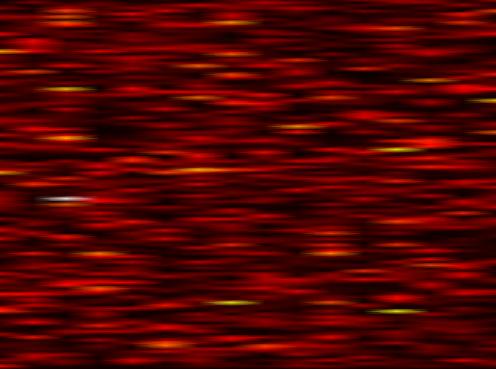
Label: FOFDM